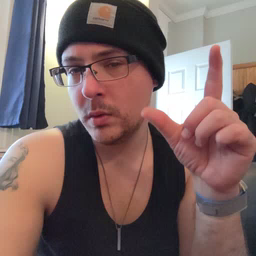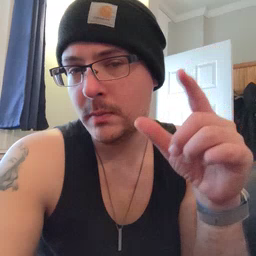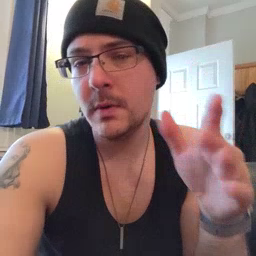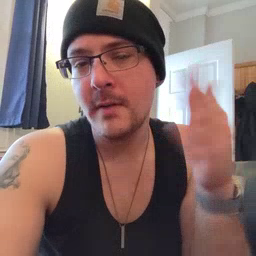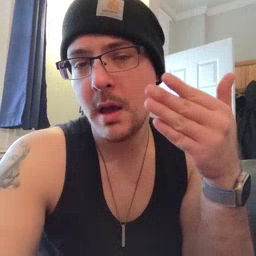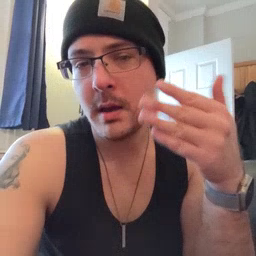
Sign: flag